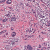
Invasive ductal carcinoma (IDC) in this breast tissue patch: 1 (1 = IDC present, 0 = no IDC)